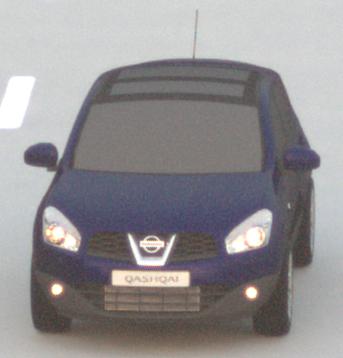
Make: Nissan
Model: Qashqai 1.6
Detailed model: Qashqai (J10)
Model produced from: 2010/03
Model produced until: 2010/08
Doors: 5
Color: blue
Road condition: dry road
Daytime: dawn
Contrast: low contrast